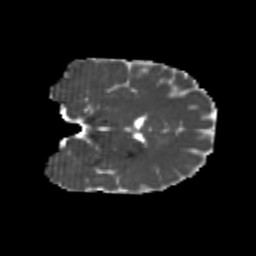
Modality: MD
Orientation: coronal
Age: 20
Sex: female
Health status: healthy
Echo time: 0.074 s